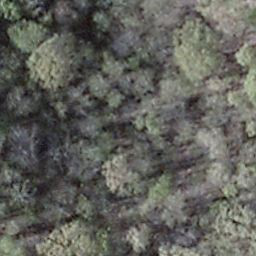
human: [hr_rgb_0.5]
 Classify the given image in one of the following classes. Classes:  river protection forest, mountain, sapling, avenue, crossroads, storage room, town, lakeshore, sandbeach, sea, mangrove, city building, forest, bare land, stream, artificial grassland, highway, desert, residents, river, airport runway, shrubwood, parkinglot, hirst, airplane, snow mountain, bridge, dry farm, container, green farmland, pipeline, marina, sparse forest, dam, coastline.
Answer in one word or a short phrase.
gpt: shrubwood